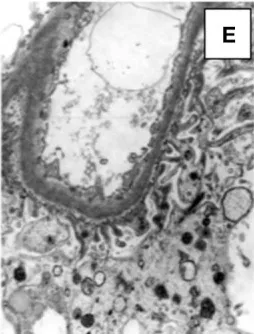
Original magnification, x2200.
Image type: pathology (methenamine_silver)